Question: when open the visual Studio than report an error, image attached for reference.

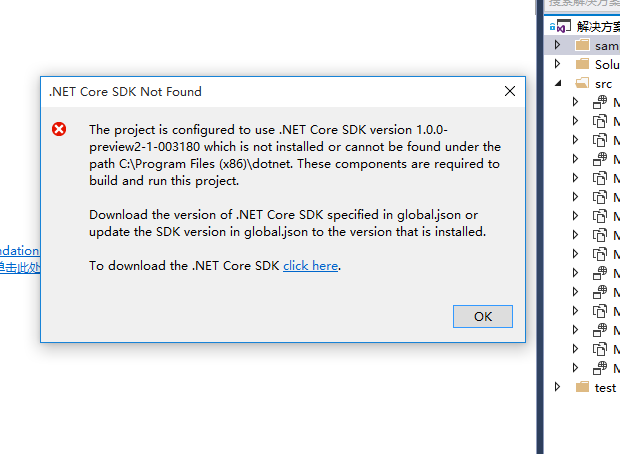
Answer: You can download it from below links.
1. dotnet-dev-win-x64.1.0.0-preview 2-1-003180
2. dotnet-dev-win-x86.1.0.0-preview 2-1-003180